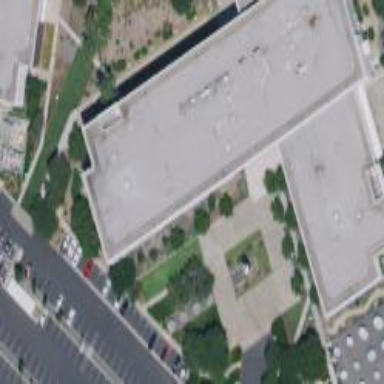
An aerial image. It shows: Industrial building.